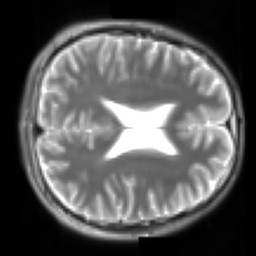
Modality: T2w
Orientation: axial